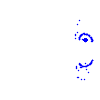
Particle: electron